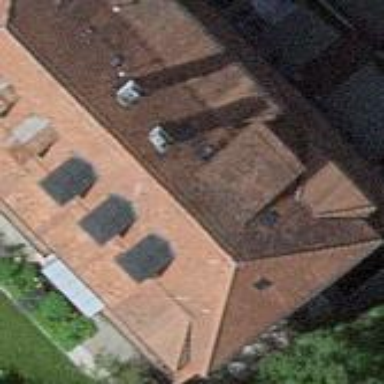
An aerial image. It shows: Hipped roof apartment building.